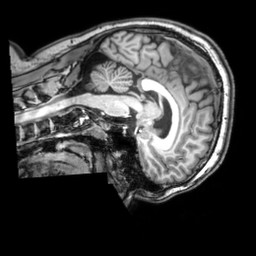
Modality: T1w
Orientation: sagittal
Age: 27
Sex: male
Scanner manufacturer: philips
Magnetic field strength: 3 T
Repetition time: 0.008113 s
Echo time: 0.003709 s